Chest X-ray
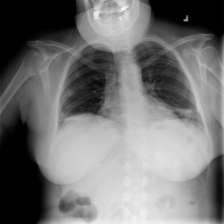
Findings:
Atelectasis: positive
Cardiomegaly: negative
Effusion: negative
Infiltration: negative
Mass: negative
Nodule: negative
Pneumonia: negative
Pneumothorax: negative
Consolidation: negative
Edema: negative
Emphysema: negative
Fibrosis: negative
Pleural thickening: negative
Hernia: negative